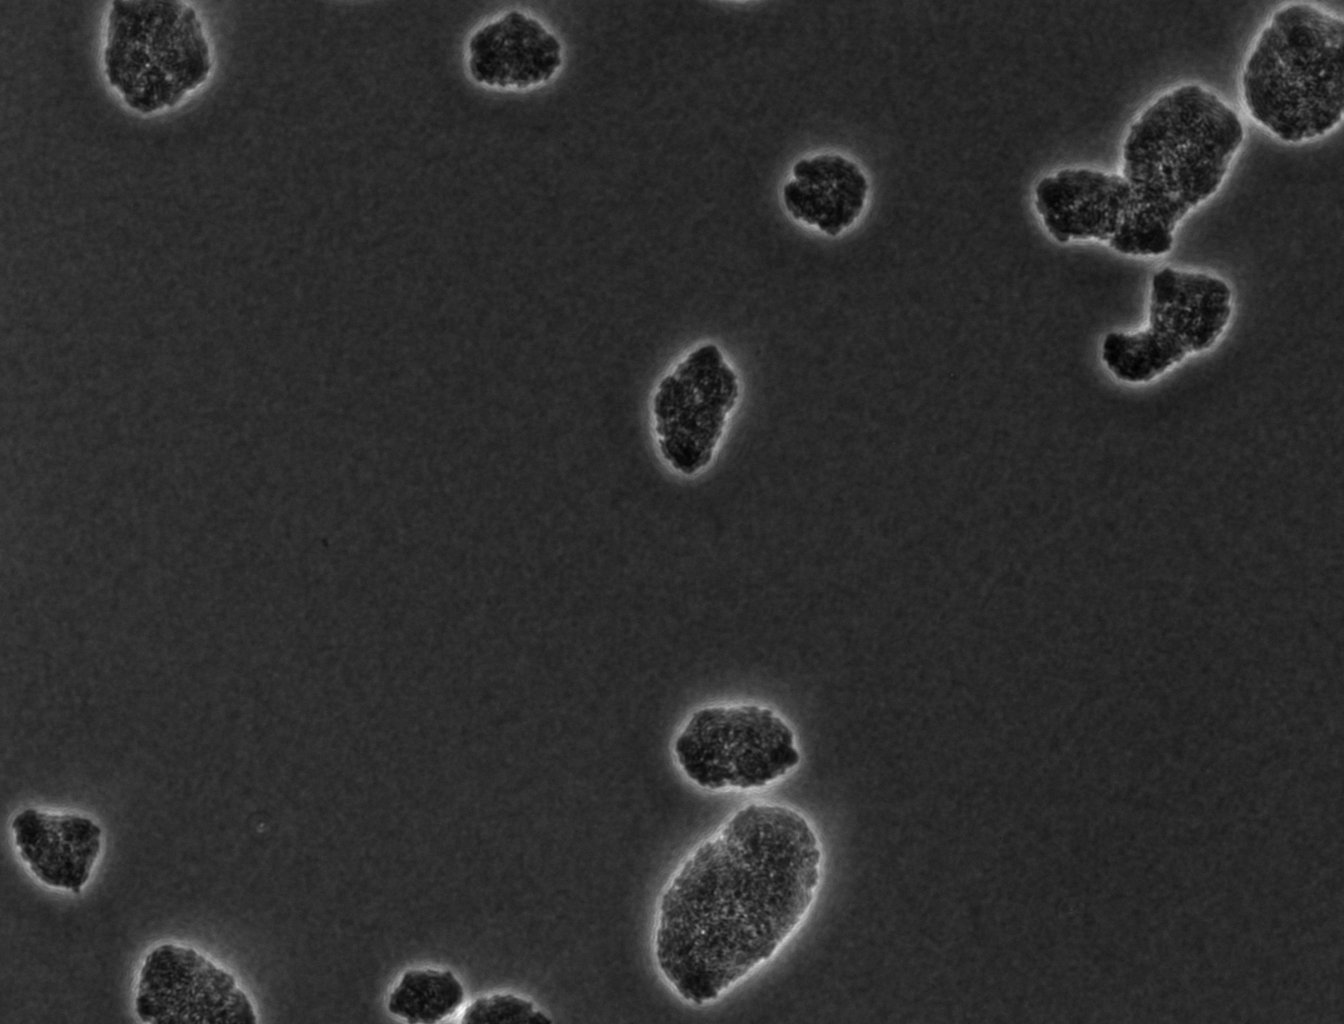
various_fewshot